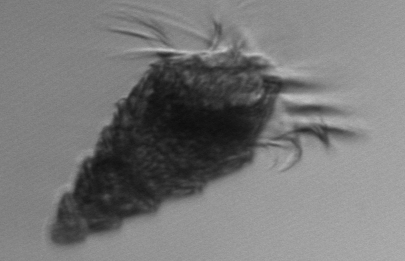
Label: Laboea_strobila